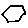
Label: hexagon